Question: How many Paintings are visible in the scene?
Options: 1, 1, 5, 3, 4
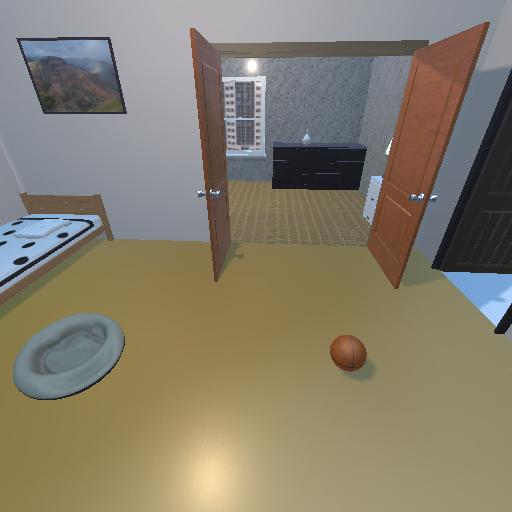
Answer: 1